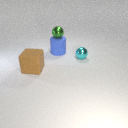
small cyan metal sphere to the right of large brown rubber cube